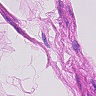
Metastatic tissue present: no